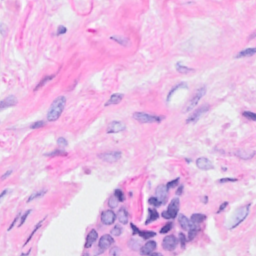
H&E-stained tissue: Breast